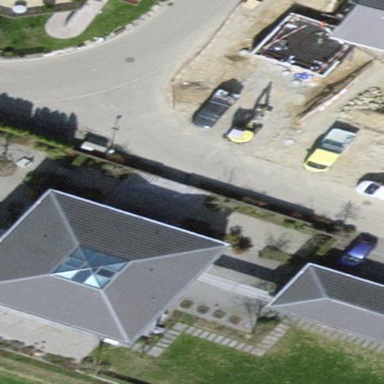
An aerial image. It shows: Detached building with quadruple saltbox roof shape.